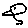
Label: bird